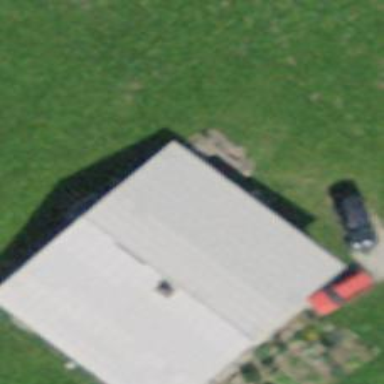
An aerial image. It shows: Farm building.